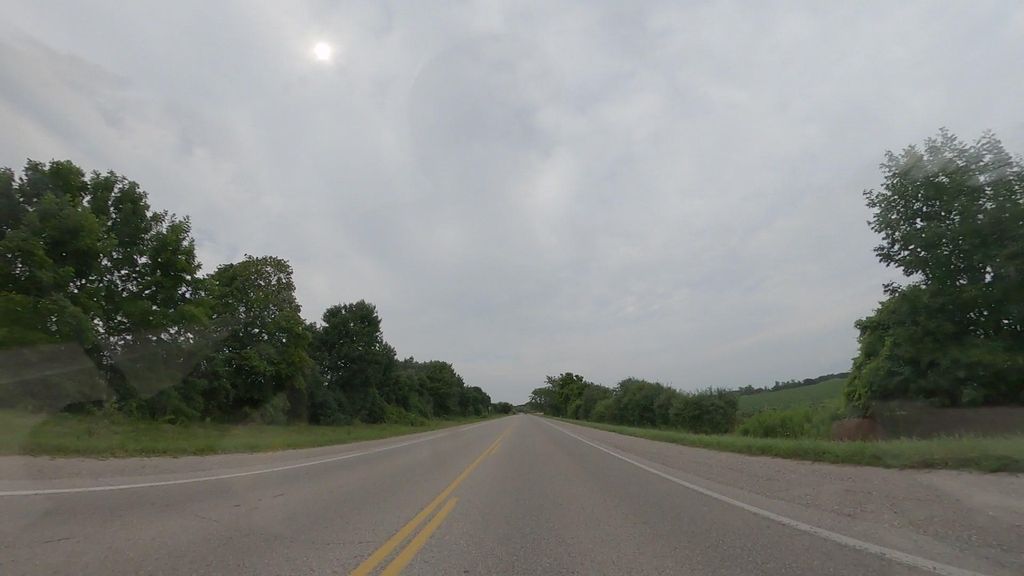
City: kitchener-waterloo